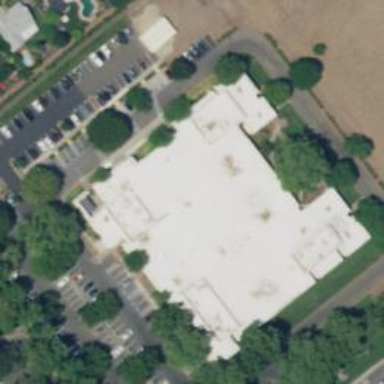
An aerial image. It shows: Healthcare facility identified as hospital.